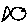
Label: fish